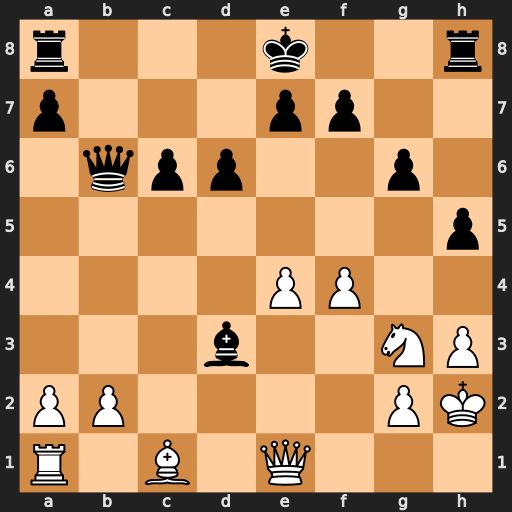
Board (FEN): r3k2r/p3pp2/1qpp2p1/7p/4PP2/3b2NP/PP4PK/R1B1Q3
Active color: w
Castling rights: kq
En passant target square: -
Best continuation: Qc3 O-O Qxd3